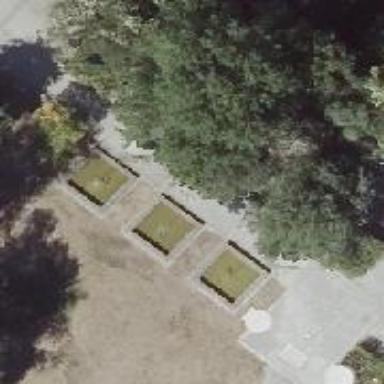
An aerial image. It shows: Fountain.